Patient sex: F
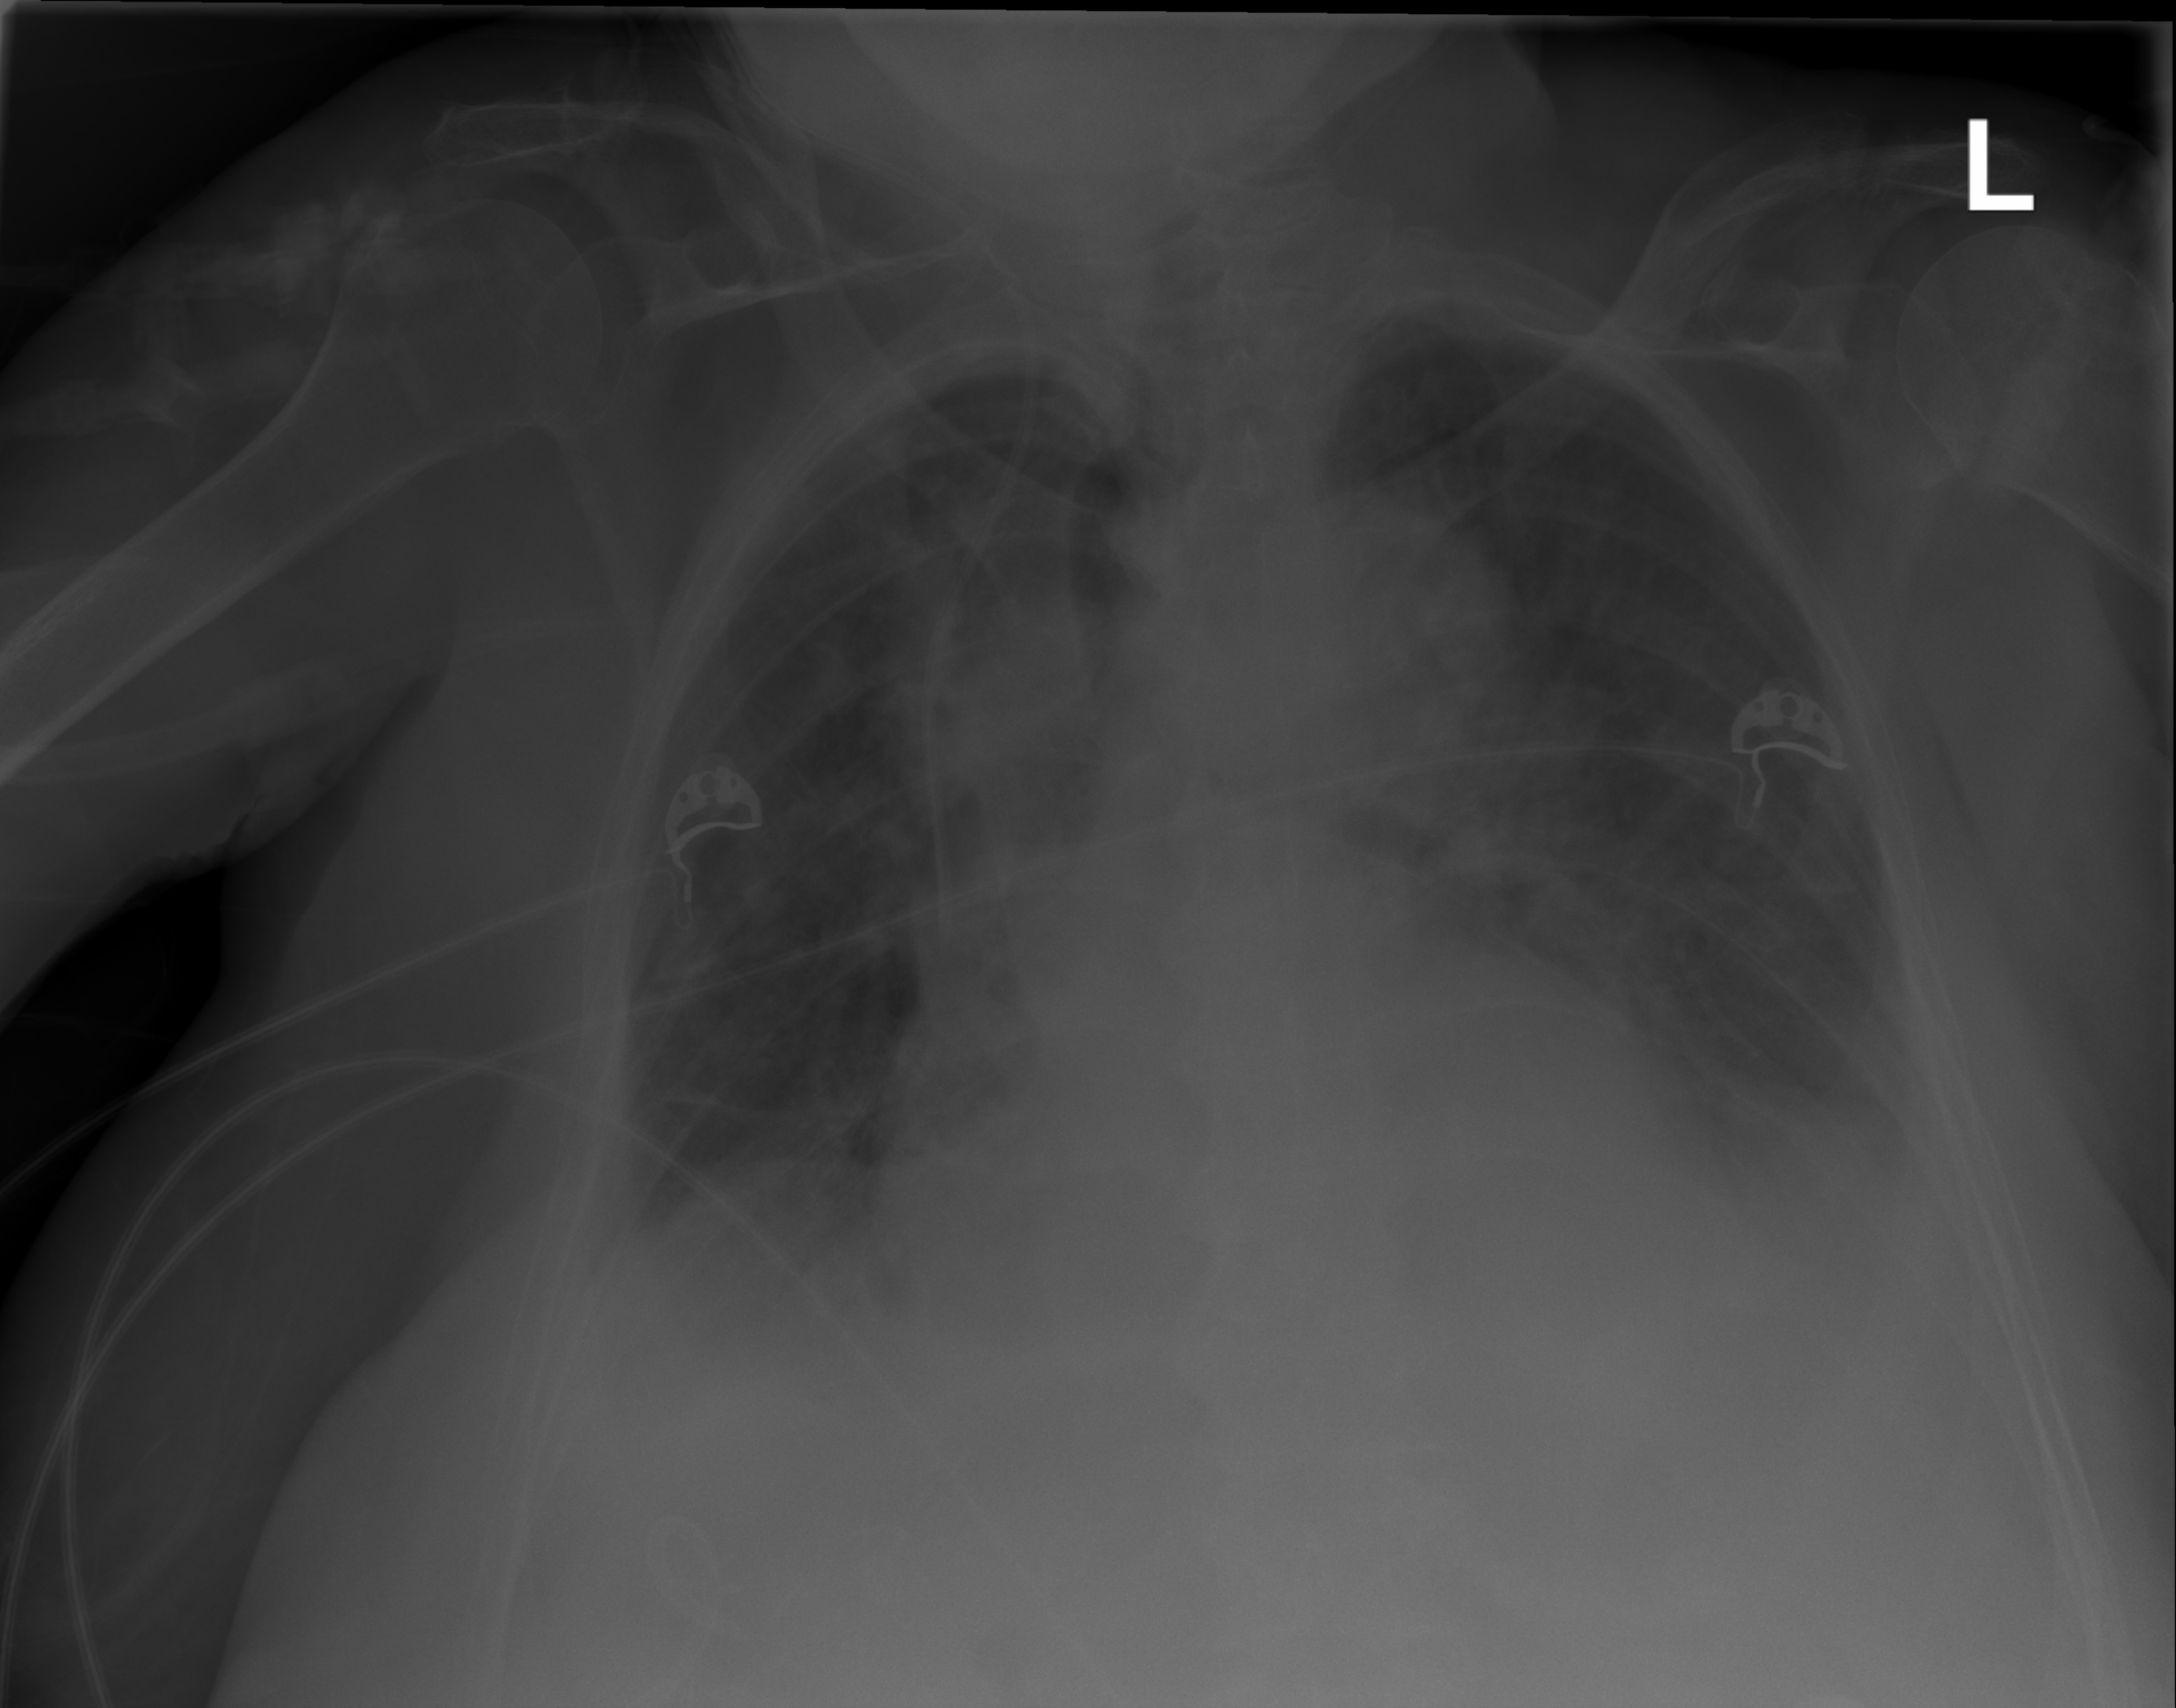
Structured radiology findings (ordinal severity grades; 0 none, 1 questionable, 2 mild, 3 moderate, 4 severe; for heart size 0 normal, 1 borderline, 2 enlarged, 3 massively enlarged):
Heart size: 2
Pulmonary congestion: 0
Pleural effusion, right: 0
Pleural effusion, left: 2
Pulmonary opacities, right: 2
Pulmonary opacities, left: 0
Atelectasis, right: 0
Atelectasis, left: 2